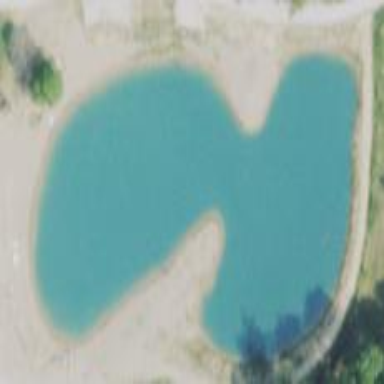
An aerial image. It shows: Reservoir surrounded by water.